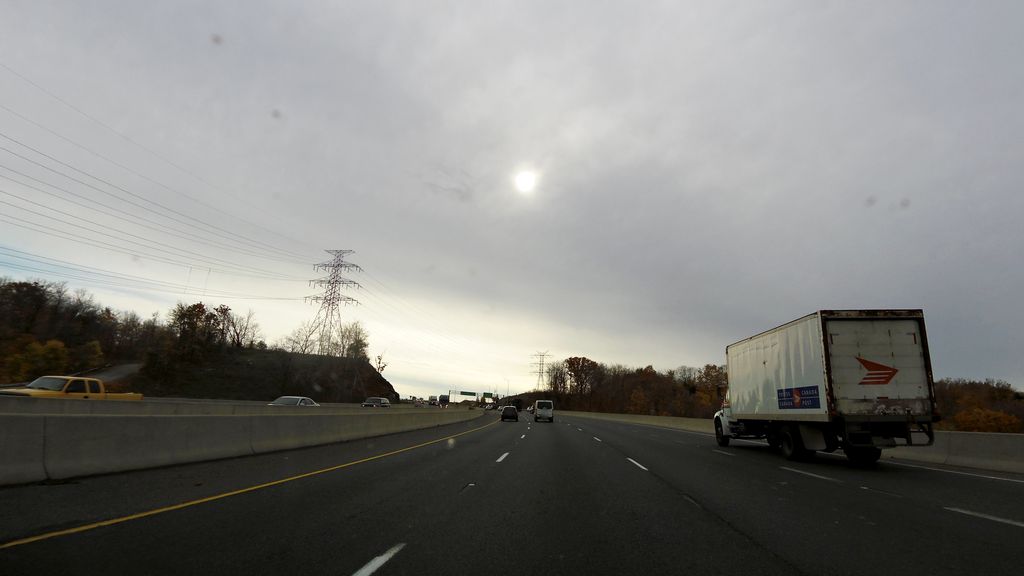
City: hamilton